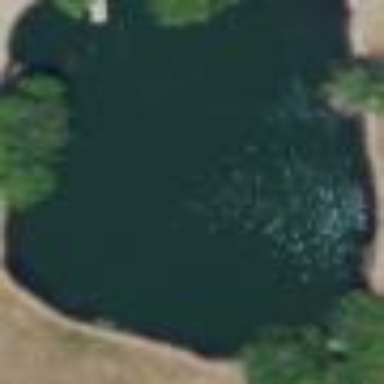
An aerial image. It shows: Pond serving as water storage reservoir.